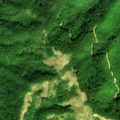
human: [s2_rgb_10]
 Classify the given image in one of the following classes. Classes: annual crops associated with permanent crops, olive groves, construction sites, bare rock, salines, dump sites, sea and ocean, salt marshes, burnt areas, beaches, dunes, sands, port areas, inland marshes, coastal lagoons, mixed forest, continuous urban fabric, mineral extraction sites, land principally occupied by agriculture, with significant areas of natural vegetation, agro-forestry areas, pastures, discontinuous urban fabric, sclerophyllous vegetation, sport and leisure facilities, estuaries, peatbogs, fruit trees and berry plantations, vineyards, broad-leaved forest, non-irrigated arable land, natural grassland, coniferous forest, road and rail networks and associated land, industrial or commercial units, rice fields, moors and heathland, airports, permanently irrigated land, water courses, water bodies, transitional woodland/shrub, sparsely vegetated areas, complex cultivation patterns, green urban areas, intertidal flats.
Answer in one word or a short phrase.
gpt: broad-leaved forest, natural grassland